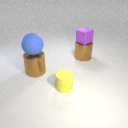
small yellow rubber cylinder in front of large brown metal cylinder